Interaction volume radius: 10 \u00c5
Interaction volume height: 10 \u00c5
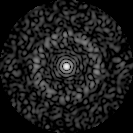
Disorder parameter: 0.8585